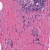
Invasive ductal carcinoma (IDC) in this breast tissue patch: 0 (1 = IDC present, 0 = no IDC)